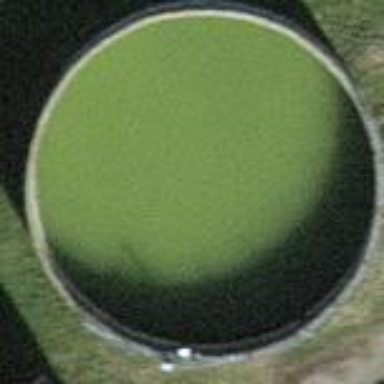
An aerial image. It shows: Storage tank that is man-made.